Question: I'm trying to make near places like this:

I searched all kinds of tuturials in the internet with the google api and some others,but i cant get a good aproach to do it,i think i have to send a request to google api and it wil return me some data,but im completely lost in this part...I have all the adress i want to sent,but only it.
Anyone knows a good tutorial or direction to look?
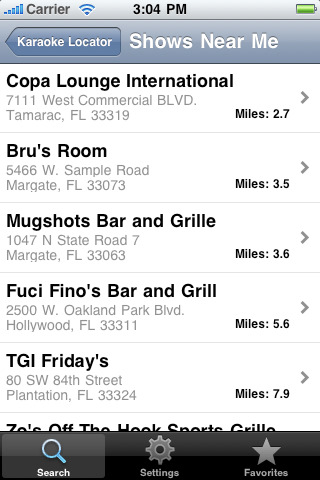
Answer: You can calculate the distance between two geographic points using the Core Location API.
The process of finding the geolocation based on the address is known as Forward Geocoding and is not supported by the iOS.
For <URL>:
> Many geocoding services allow you to perform conversions in either
direction but iOS currently supports only reverse geocoding, which
converts a latitude and longitude into a placemark. If you want to
convert placemark information into a latitude and longitude--a process
known as forward geocoding--you would need to find an appropriate
third-party service to use.
Since you have the address, you can perform the forward geocoding using the <URL>.
You can send a request like:
<URL>
And then parse the location of the place and create a CLLocation object with the Latitude and the Longitude.
At this point you solved the problem of finding the destination geolocation. Now all that you need to do is to get the user current location using Core Location, using something like to create the Location Manager:
'''
- (void)getLocation
{
_clManager = [[CLLocationManager alloc] init];
_clManager.delegate = self;
if (! [CLLocationManager locationServicesEnabled])
return;
[_clManager startUpdatingLocation];
}
'''
And calculate the distance when you get an update of the users location:
'''
- (void)locationManager:(CLLocationManager *)manager didUpdateToLocation:(CLLocation *)newLocation fromLocation:(CLLocation *)oldLocation
{
CLLocationDistance distance = [newLocation distanceFromLocation:<destiny_location>];
[_clManager stopUpdatingLocation];
[self.tableView reloadData];
}
'''
The returned distance will be in meters. It measures a straight line from the user location until the destination point.